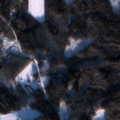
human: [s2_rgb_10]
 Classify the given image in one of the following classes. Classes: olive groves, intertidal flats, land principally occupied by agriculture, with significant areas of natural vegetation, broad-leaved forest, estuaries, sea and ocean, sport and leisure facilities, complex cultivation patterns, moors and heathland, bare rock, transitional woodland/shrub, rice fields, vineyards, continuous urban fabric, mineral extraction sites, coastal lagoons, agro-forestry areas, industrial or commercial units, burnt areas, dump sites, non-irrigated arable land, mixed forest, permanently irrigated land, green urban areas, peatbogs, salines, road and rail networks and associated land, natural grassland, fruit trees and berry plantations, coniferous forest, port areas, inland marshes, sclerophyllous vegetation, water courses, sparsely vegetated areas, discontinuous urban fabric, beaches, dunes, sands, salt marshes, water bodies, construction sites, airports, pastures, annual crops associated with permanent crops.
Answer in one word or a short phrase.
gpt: coniferous forest, mixed forest